Question: I tried to follow <URL>.
However I receive this extremely strange error which I can't understand.
I've included an image to show the error:

I've checked my code 100 times and have compared it with the tutorial code, and I think the error is in 'index.php'.
'''
<!doctype HTML>
<html>
<head>
<meta charset="utf-8"></meta>
<title><?php bloginfo('title')?></title>
<link rel="stylesheet" href="<?php bloginfo('stylesheet_url')?>"
<?php wp_head()?>
</head>
<body>
<header>
<h1><?php bloginfo('name')?></h1>
</header>
<div id="container">
'''
'''
<?php get_header()?>
<div>
<?php while (have_posts()):the_post()?>
<h2><?php the_title()?></h2>
<?php the_content(__('contie_reading'));?>
<?php endwhile;?>
</div>
<?php get_footer()?>
<?php get_sidebar()?>
'''
'''
</div>
<footer>
<?=date('y')?> Copyright Never
</footer>
</body>
</html>
'''
Do you know where does this matter? I searched solving and unfortunately I have not found.
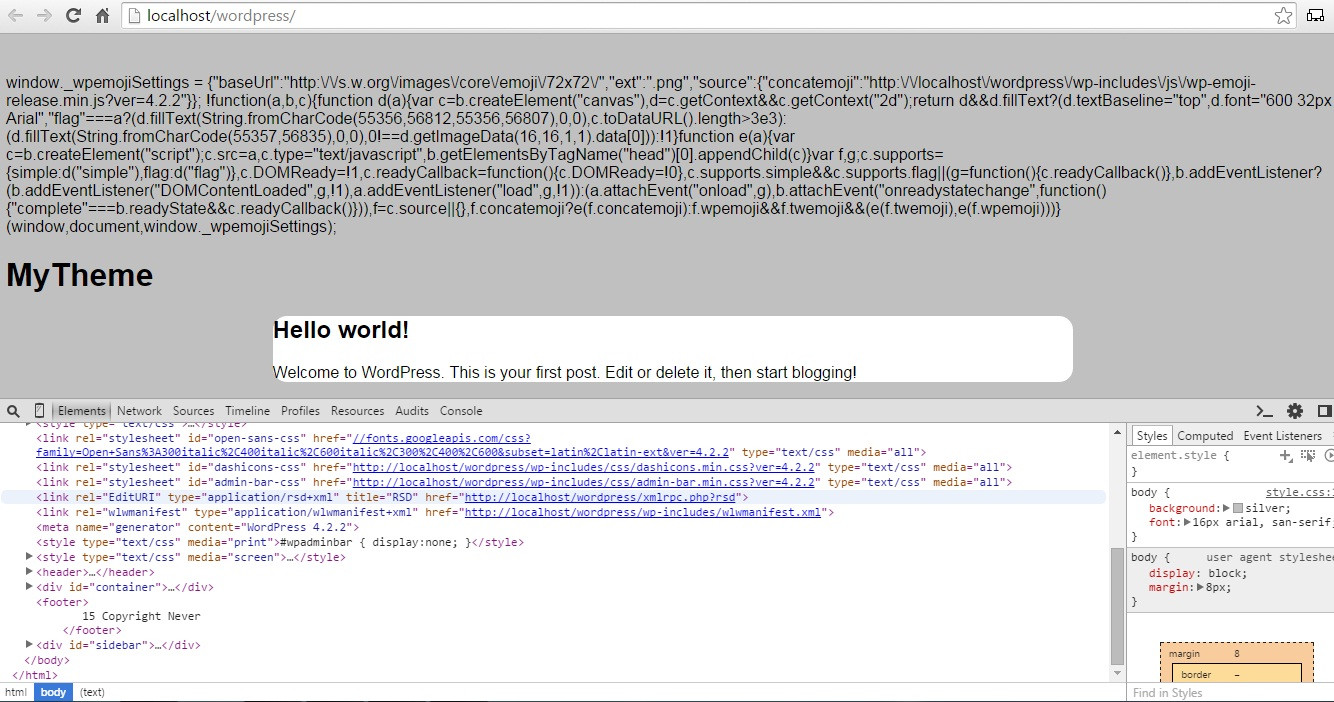
Answer: You have a broken link tag in your header.php file.
Change this:
'''
<link rel="stylesheet" href="<?php bloginfo('stylesheet_url')?>"
'''
To:
'''
<link rel="stylesheet" href="<?php bloginfo('stylesheet_url')?>">
'''
While this corrects the issue at hand I'd advise you to find a different tutorial.
There are multiple issues with the approach you're taking such as including stylesheets in the head section instead of enqueueing them, using PHP short tags, placing the sidebar after your footer, etc.